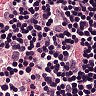
Metastatic tissue present: no